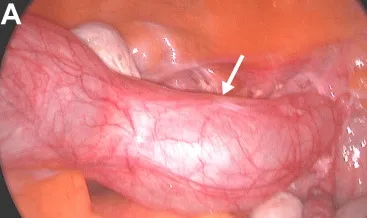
Intraoperative views during laparoscopy.
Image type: medical_photograph (other_medical_photograph)